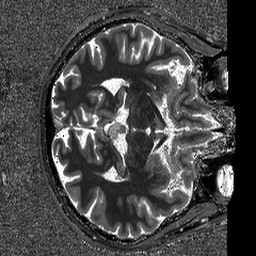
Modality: T1map
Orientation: axial
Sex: male